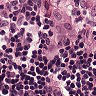
Metastatic tissue present: yes